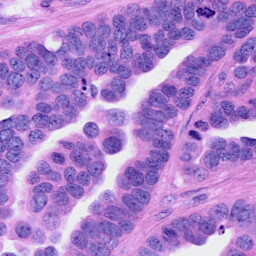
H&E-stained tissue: Ovarian